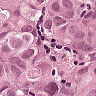
Metastatic tissue present: yes